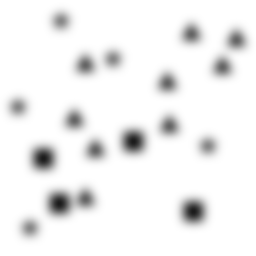
Squares: 4
Triangles: 9
Stars: 5
Total shapes: 18